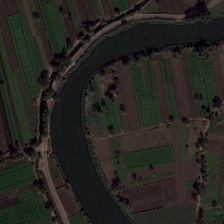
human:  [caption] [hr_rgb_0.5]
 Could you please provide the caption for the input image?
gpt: on either side of the river are different regions .

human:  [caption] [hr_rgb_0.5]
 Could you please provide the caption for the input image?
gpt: a crooked river flows through a large area .

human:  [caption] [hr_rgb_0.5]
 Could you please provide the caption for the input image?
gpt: some green trees and farmlands are in two sides of a curved river .

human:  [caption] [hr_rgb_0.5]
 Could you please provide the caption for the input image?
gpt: some green trees and farmlands are in two sides of a curved river .

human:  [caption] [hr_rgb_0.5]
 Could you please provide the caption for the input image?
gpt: a crooked river flows through a large area .